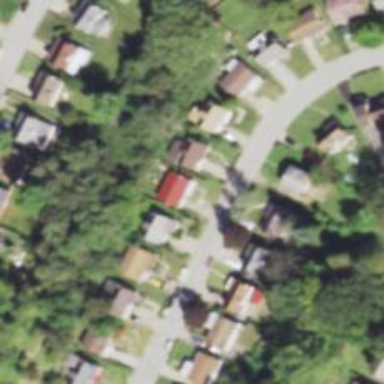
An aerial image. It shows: Driveway.